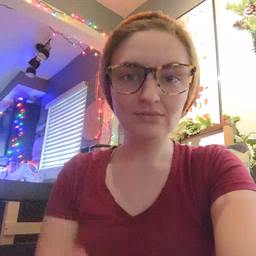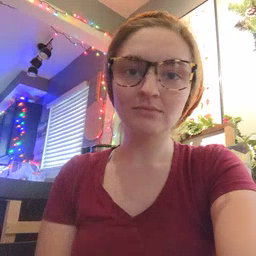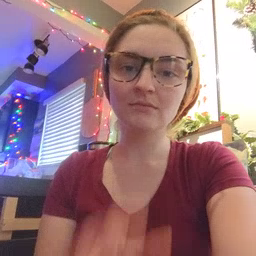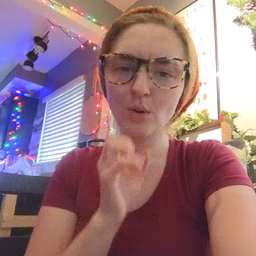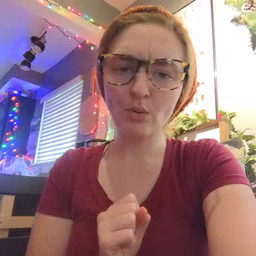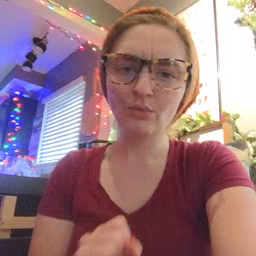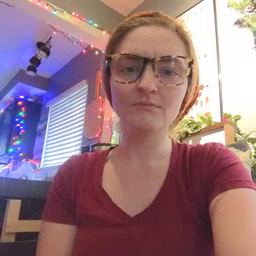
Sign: old